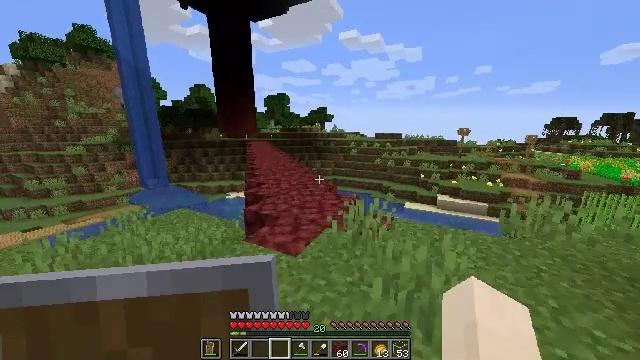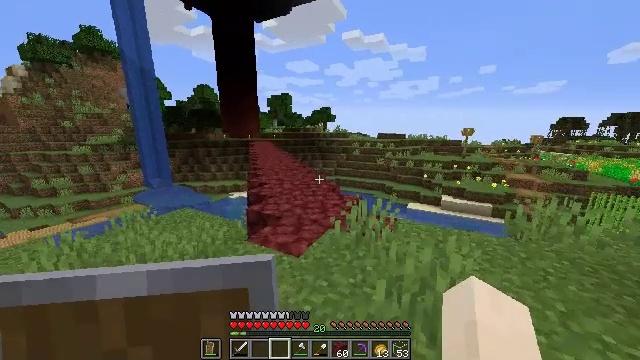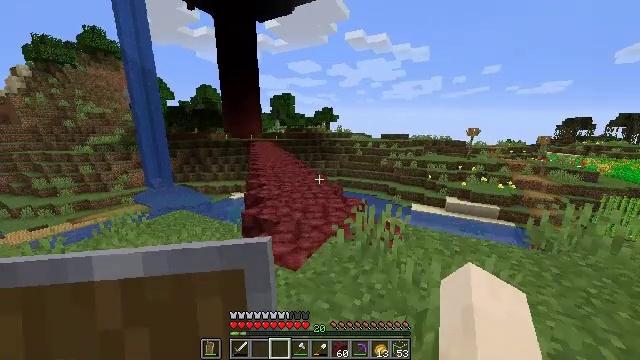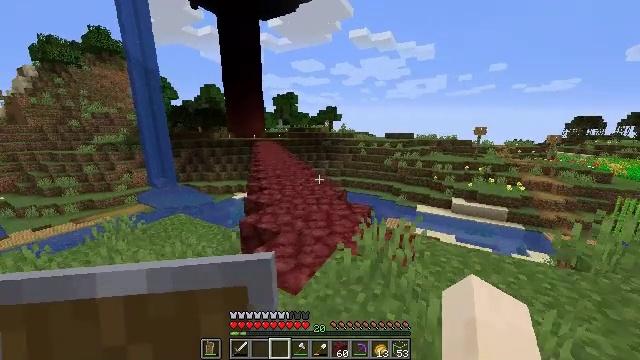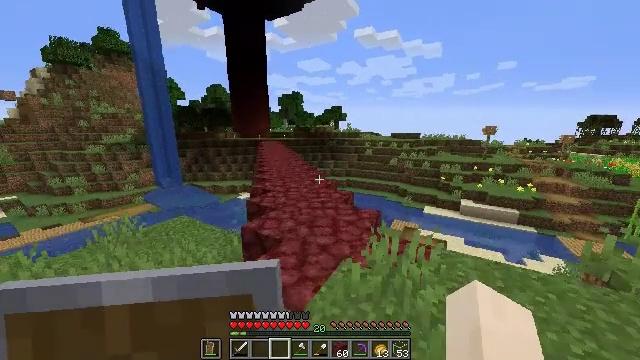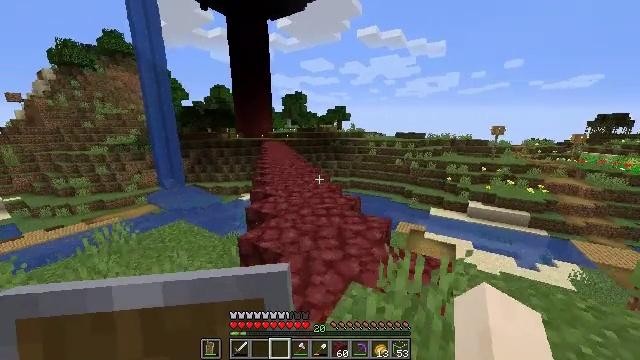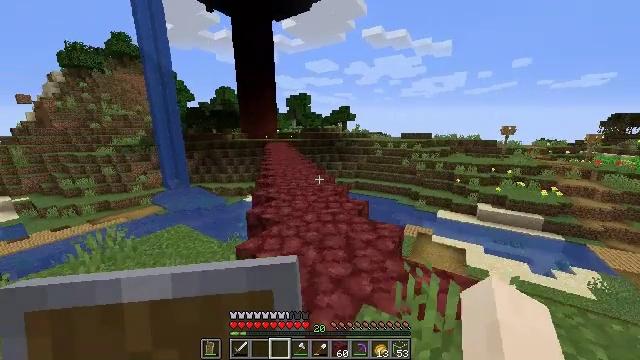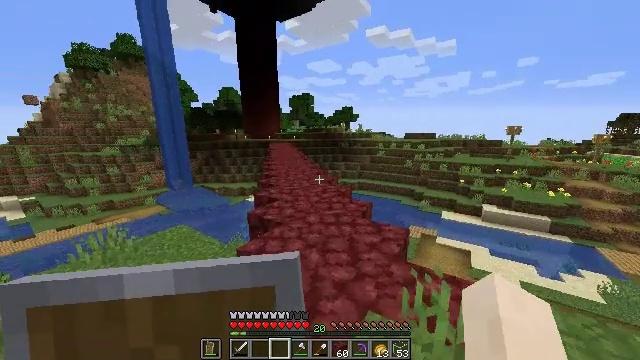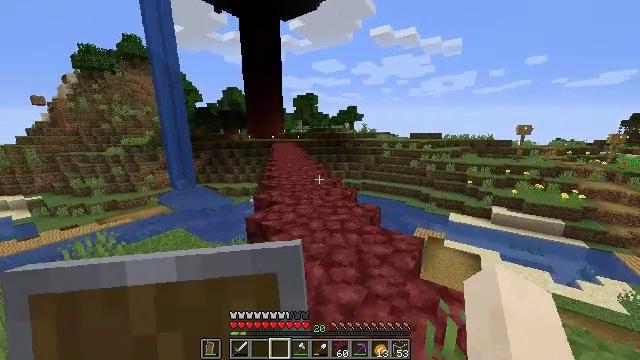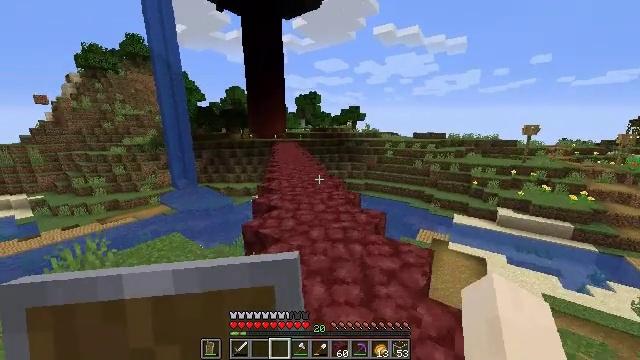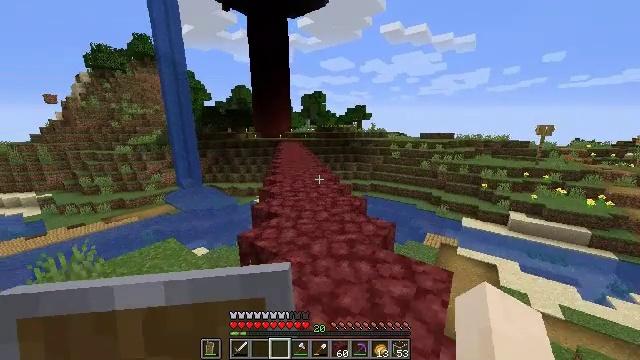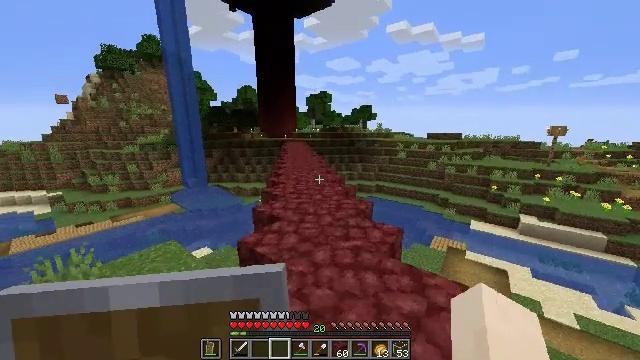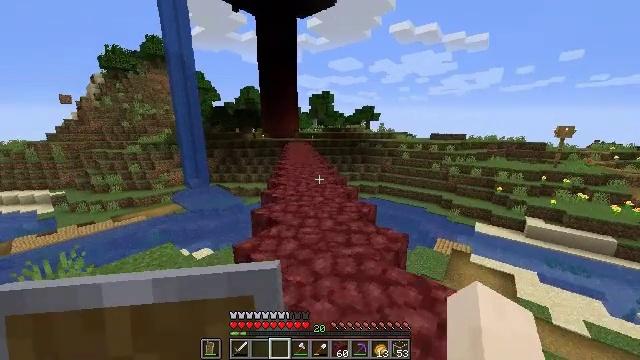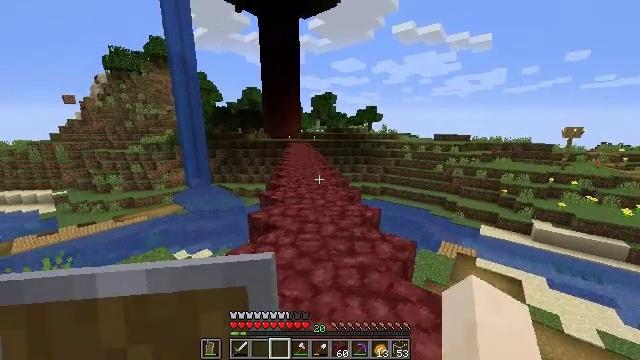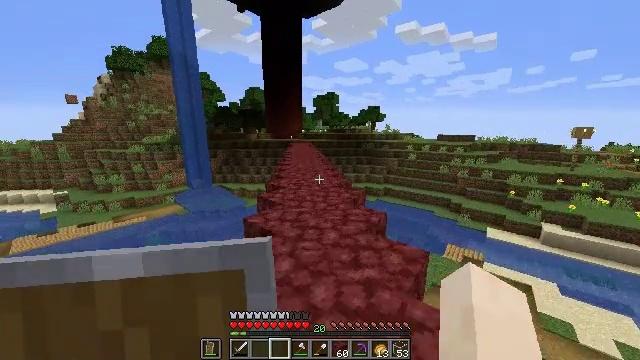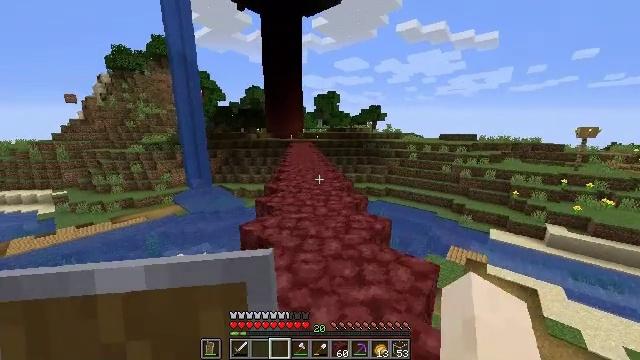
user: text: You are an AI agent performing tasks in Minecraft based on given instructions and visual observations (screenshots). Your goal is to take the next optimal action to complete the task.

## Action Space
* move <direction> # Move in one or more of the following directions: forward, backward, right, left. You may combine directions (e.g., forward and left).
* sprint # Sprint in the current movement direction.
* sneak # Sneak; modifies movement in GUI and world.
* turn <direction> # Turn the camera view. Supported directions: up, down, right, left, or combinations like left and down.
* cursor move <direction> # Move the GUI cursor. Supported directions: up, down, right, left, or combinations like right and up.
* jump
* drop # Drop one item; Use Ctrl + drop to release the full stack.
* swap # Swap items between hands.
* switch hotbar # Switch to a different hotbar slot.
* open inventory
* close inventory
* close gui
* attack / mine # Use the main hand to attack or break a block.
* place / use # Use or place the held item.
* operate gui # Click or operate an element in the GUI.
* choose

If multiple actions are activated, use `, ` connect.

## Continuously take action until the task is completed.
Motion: motion action
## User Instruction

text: Dig up some sand.
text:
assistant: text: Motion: move forward
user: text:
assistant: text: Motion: move forward
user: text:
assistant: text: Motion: move forward
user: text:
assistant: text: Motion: move forward, turn left
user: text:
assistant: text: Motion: move forward
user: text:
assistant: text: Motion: move forward, turn left
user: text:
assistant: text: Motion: move forward
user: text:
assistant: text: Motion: move forward, turn left
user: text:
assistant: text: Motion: move forward
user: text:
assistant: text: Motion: move forward, turn left
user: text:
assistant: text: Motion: move forward, turn left
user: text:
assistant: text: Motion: move forward
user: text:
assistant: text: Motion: move forward
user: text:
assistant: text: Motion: move forward
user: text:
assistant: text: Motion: move forward
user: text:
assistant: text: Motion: move forward
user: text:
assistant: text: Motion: move forward
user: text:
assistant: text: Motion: move forward
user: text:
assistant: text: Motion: move forward
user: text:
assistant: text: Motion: move forward
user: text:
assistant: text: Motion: move forward, turn left and up
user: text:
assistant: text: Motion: move forward, turn left and up
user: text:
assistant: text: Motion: move forward
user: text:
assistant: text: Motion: move forward, turn up
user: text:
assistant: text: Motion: move forward, turn up
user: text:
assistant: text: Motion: move forward
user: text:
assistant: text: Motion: move forward
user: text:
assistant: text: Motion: move forward, turn right
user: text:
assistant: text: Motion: move forward
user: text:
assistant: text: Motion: move forward, turn down